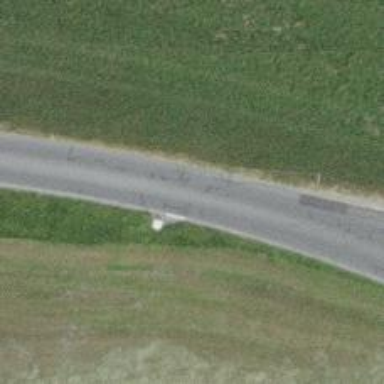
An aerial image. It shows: Unclassified road with asphalt surface.